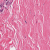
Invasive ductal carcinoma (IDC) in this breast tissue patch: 0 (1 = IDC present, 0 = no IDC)